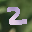
Label: 2